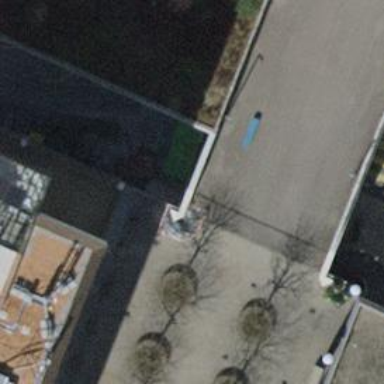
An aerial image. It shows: Parking entrance.